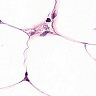
Metastatic tissue present: yes